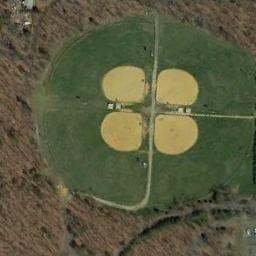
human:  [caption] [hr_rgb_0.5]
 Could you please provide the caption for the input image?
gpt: Four baseball diamonds are distributed around the two roads .

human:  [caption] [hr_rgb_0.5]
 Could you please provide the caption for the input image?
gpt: Four baseball diamonds adjacent to each other make up a circle .

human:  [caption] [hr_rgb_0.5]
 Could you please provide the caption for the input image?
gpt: There is a muddy path by the baseball field .

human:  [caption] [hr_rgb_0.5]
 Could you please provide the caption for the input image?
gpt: There are four baseball diamonds in the grass surrounded by the wasteland .

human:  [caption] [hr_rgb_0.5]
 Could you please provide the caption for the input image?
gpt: Four baseball diamonds form a flower shape .